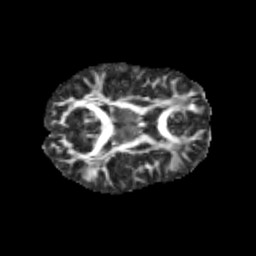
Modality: FA
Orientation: axial
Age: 9
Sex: female
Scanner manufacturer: siemens
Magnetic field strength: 3 T
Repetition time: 3.8 s
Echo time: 0.07 s